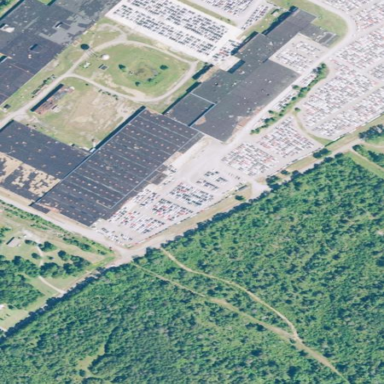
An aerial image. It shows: Historic factory.